Field crop: maize
Growth stage: 2
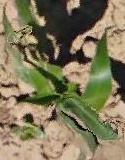
Species: maize